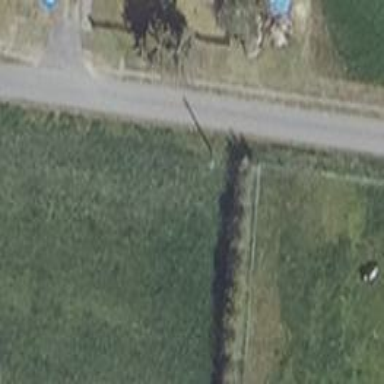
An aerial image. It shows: Minor power line.